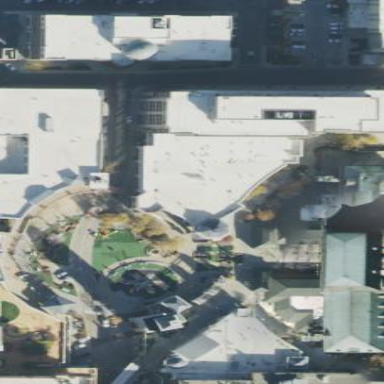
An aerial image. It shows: Flat-roofed retail building.